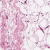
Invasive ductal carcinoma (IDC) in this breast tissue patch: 0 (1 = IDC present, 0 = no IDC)